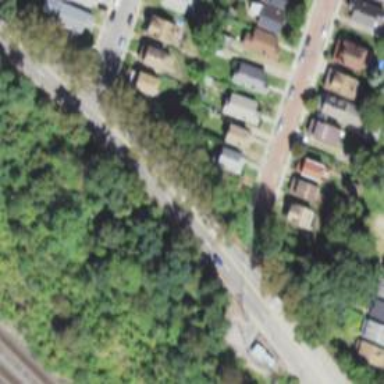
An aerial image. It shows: Trunk highway with sidewalk on the left.